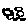
Label: cloud